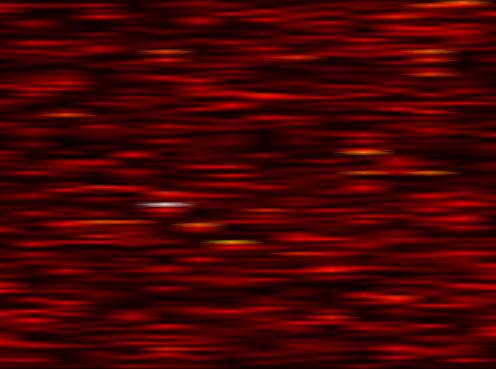
Label: FBMC